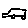
Label: car